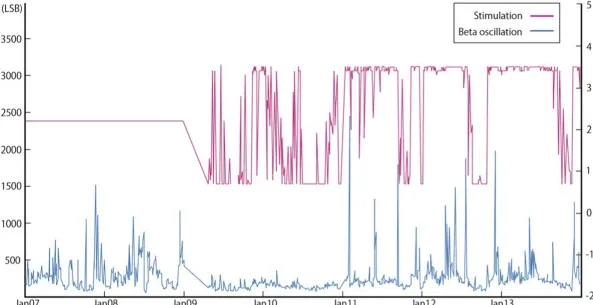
Stimulation amplitude of adaptive deep brain stimulation (aDBS) and fluctuations in the beta band (16.60 +- 2.5 Hz) oscillation of the local field potential (LFP) over time for a long period.
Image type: chart (chart)